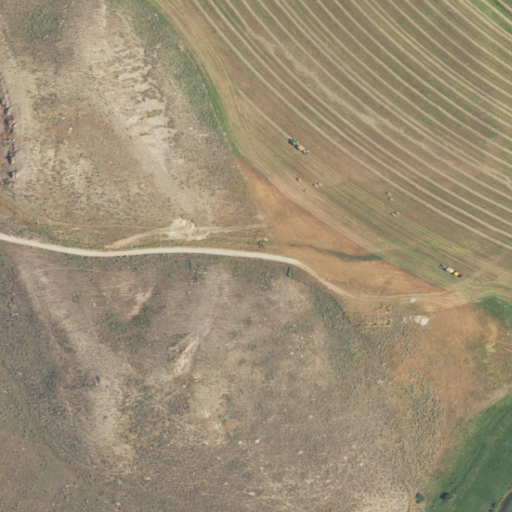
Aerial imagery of valley in Wyoming named Shearing Corral Hollow containing shrub, cultivated crops, and herbaceous wetlands